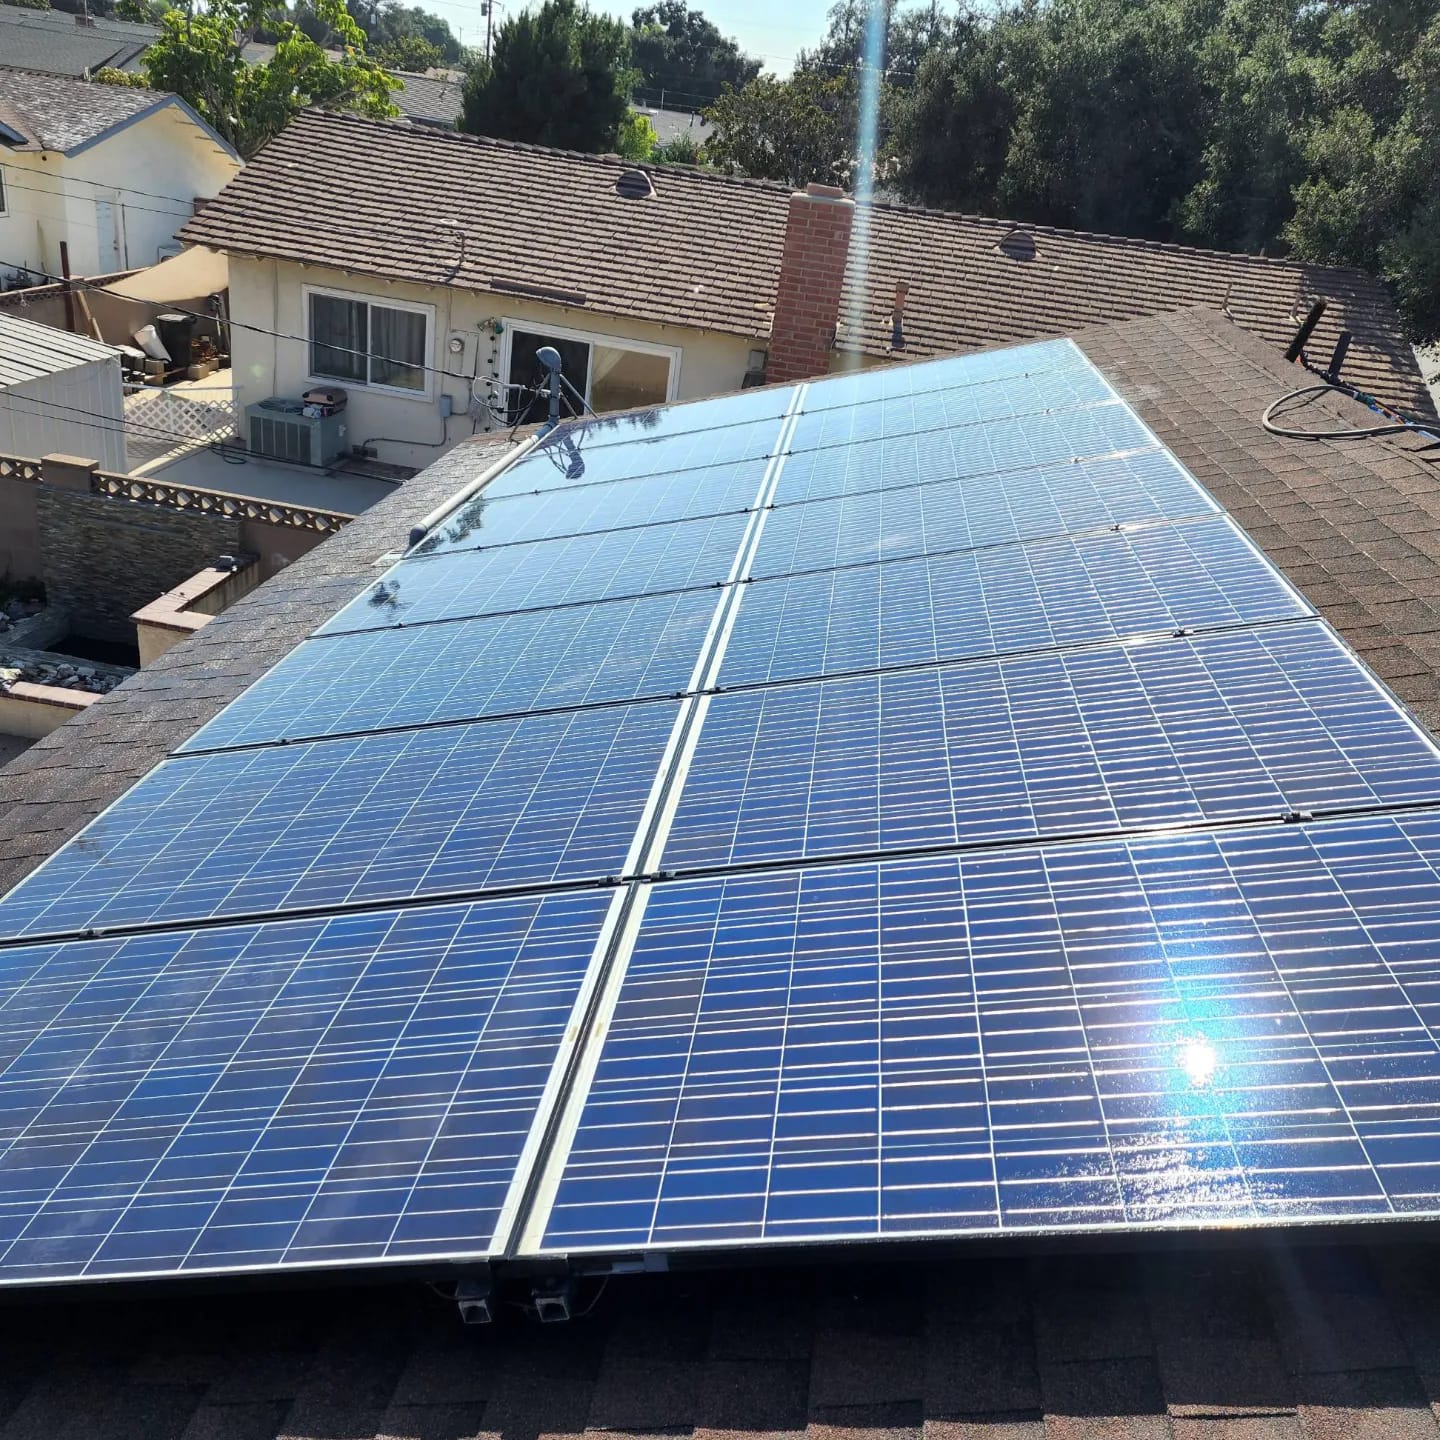
Label: Clean